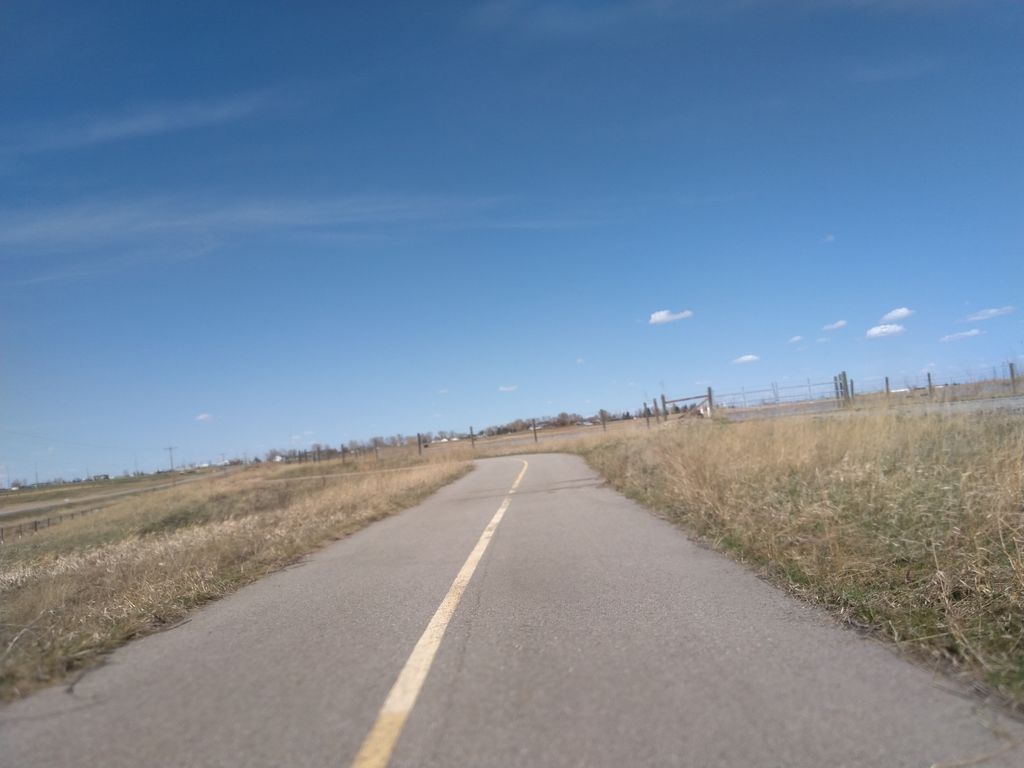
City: calgary